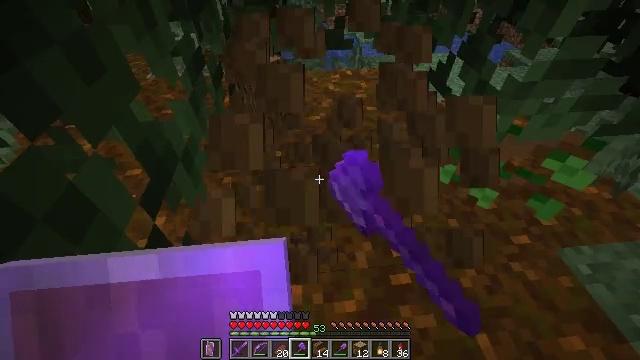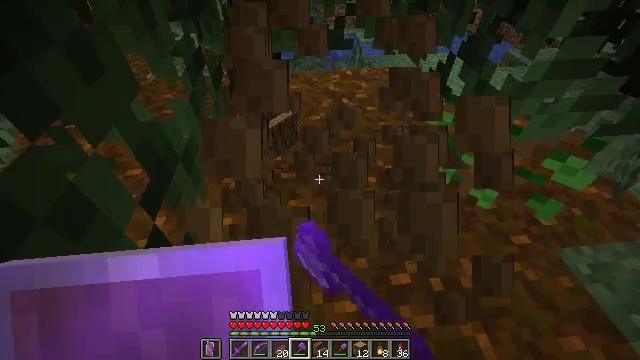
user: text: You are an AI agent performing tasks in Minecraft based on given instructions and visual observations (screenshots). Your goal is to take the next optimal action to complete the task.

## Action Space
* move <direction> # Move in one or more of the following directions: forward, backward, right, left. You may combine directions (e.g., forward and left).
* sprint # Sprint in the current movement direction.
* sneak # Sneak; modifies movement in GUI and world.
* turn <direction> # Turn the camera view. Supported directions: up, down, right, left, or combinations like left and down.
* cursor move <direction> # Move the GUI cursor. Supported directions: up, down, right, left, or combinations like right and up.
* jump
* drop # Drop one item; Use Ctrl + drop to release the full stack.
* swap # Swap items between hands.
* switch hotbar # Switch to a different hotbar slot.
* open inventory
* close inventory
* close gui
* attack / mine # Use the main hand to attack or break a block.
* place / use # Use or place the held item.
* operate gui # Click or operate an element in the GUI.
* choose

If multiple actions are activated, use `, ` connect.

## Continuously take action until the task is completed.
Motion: motion action
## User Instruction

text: Chop down the oak log.
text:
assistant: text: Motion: no_op
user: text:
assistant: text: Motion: no_op